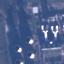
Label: Industrial